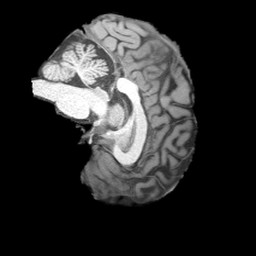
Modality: T1w
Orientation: sagittal